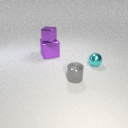
small gray metal cylinder in front of small cyan metal sphere